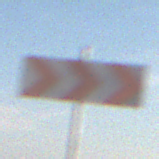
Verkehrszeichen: RichtungstafelnInKurvenGrossLinks
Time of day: MorningAfternoon
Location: Outdoor (Nature)
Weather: PartlyCloudy
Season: NotSpecified
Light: Natural